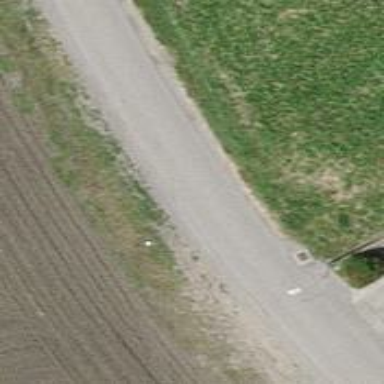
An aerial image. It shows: Unclassified road with grade 1 track type.